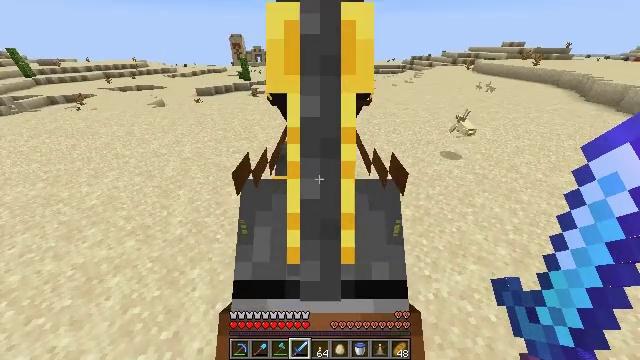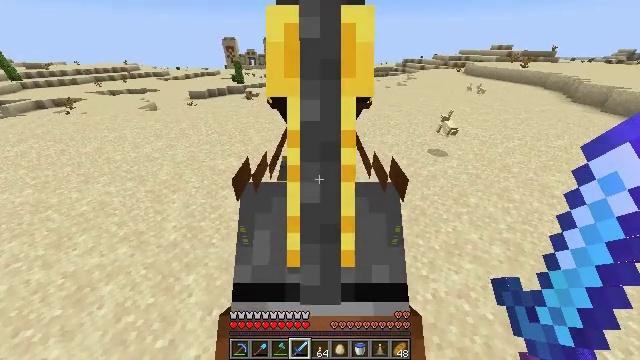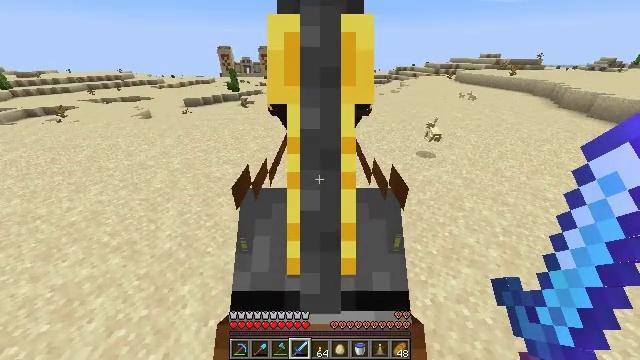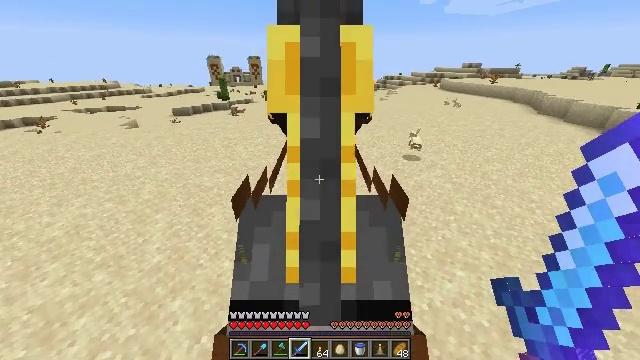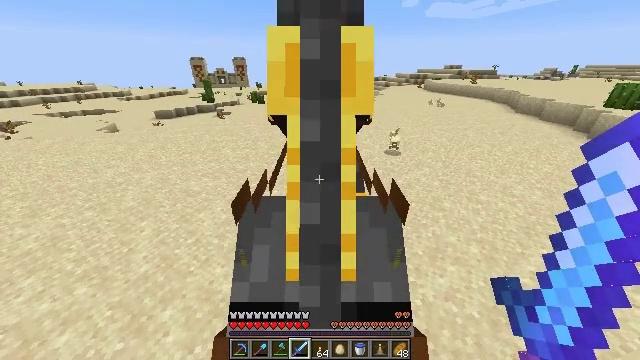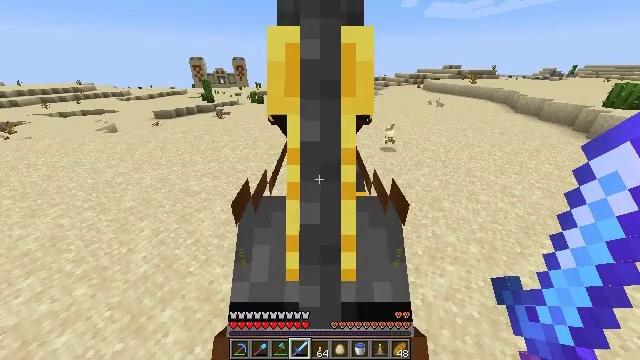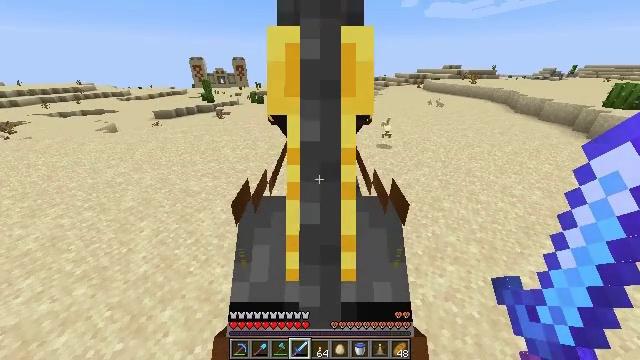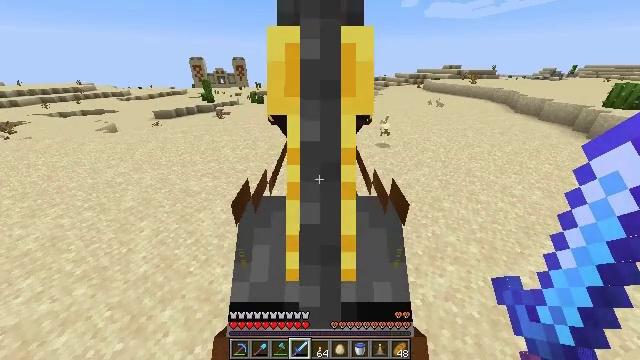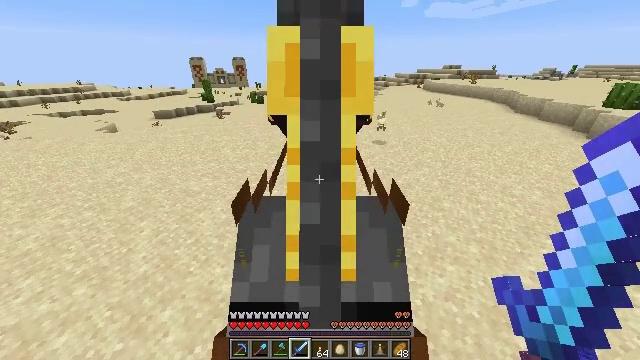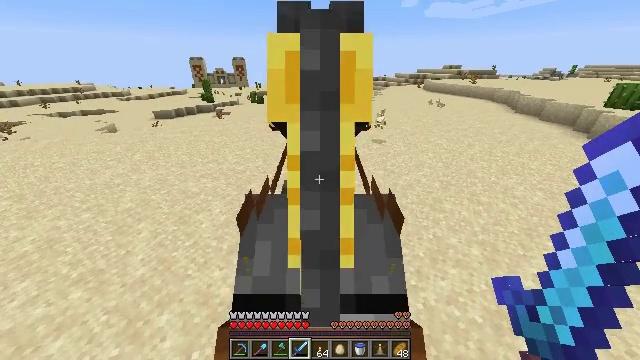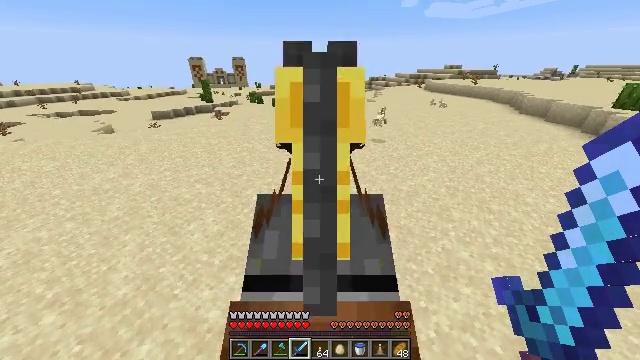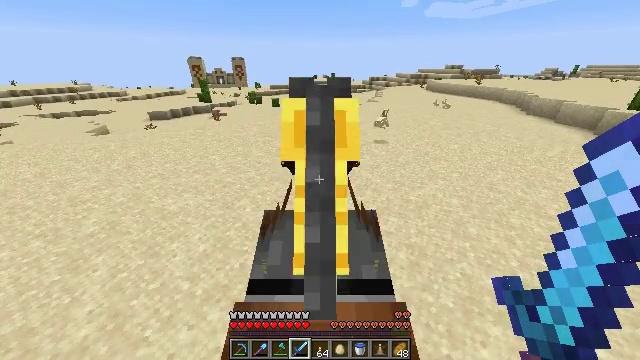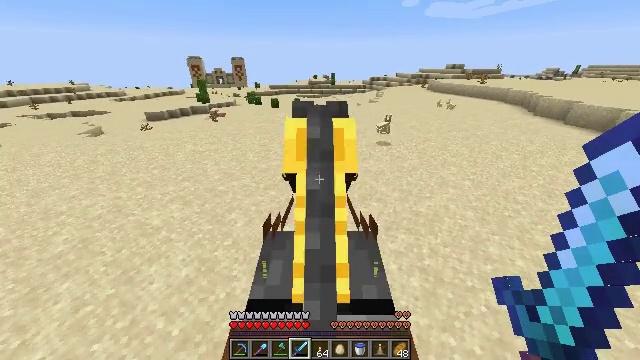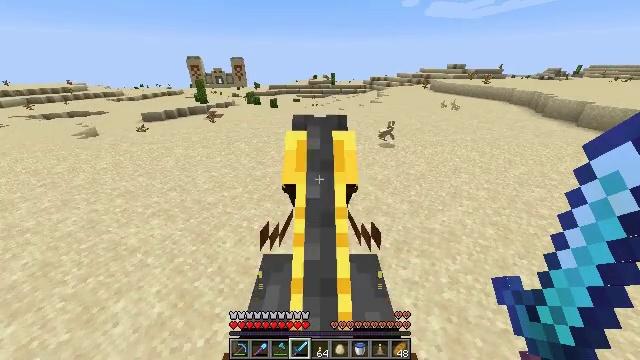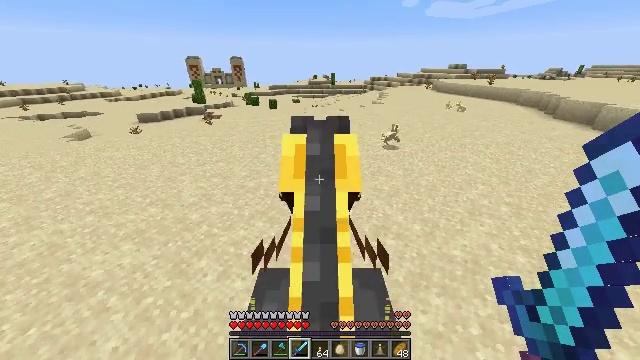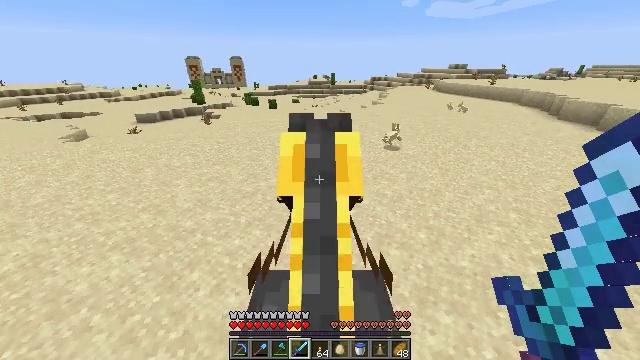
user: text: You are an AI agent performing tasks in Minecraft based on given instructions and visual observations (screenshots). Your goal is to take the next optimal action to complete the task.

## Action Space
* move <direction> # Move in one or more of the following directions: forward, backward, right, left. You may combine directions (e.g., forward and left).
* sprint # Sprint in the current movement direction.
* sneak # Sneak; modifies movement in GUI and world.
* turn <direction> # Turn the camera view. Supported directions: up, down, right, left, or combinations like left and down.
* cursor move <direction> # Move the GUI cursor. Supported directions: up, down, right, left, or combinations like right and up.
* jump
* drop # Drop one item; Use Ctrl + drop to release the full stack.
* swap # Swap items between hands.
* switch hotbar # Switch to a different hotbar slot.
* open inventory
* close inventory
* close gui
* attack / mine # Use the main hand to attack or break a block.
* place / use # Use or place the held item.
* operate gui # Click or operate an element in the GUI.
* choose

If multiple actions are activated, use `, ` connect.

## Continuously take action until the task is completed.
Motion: motion action
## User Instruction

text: Mine the sandstone block.
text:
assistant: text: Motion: move forward, sprint
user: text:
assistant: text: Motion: move forward, sprint, turn right and up
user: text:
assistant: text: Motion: move forward, sprint, turn right and up
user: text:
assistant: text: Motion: move forward, sprint
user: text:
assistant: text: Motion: move forward, sprint
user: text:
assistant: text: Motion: move forward, sprint
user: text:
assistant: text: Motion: move forward, sprint
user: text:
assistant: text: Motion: move forward, sprint
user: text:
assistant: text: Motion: move forward, sprint
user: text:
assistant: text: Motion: move forward, sprint
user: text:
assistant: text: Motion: move forward, sprint
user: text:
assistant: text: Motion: move forward, sprint
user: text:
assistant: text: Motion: move forward, sprint
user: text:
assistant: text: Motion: move forward, sprint
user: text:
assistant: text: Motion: move forward, sprint
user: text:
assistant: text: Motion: move forward, sprint
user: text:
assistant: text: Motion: move forward, sprint
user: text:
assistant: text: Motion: move forward, sprint
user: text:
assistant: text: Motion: move forward, sprint
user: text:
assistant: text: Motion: move forward, sprint
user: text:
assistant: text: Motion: move forward, sprint
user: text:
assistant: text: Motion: move forward, sprint
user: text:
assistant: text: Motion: move forward, sprint
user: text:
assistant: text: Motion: move forward, sprint
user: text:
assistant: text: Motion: move forward, sprint
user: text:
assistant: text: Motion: move forward, sprint
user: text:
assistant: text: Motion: move forward, sprint
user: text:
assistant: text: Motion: move forward, sprint
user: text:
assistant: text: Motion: move forward, sprint
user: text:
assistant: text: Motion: move forward, sprint